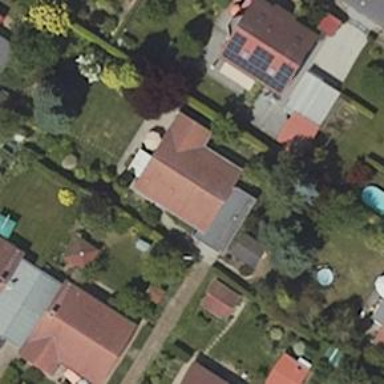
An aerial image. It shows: Simple and straightforward house.